Interaction volume radius: 10 \u00c5
Interaction volume height: 15 \u00c5
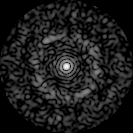
Disorder parameter: 0.8338